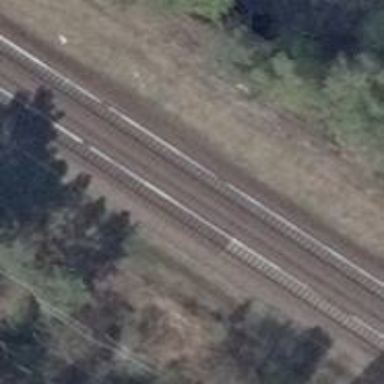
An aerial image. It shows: Bridge over electrified railway with contact line.